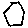
Label: hexagon